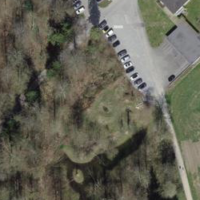
EUNIS habitat code: 41
Species observed at this site:
Allium ursinum
Circaea lutetiana
Lamium galeobdolon